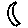
Label: moon